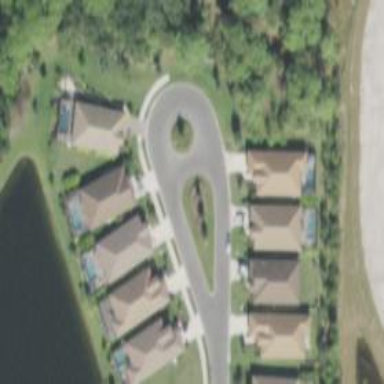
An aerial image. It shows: Turning loop on the road.